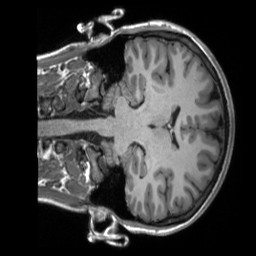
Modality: T1w
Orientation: coronal
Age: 22
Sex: female
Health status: ill
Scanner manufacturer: siemens
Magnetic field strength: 3 T
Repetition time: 2.3 s
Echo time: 0.00232 s